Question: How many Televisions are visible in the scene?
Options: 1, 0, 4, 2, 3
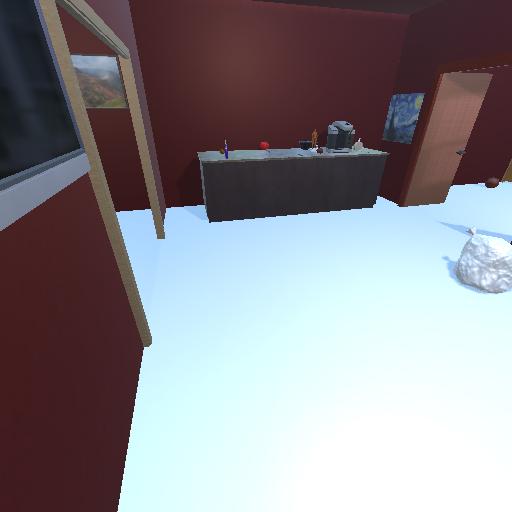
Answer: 1